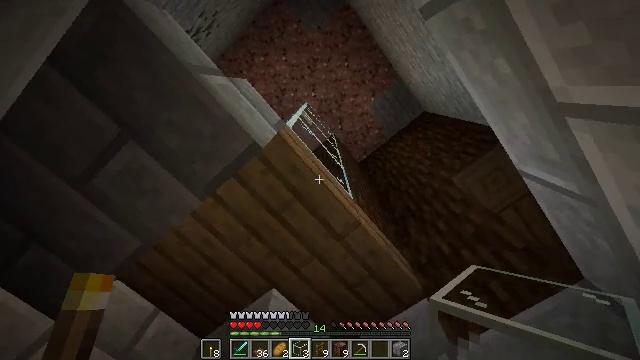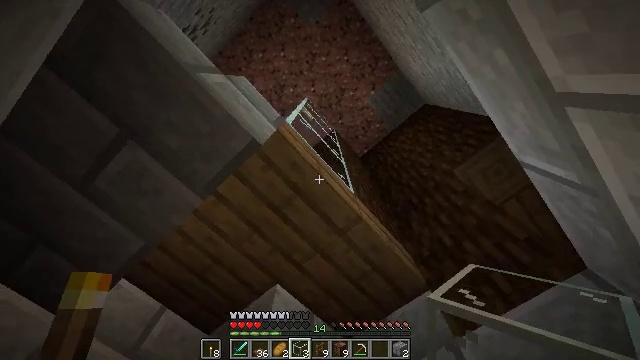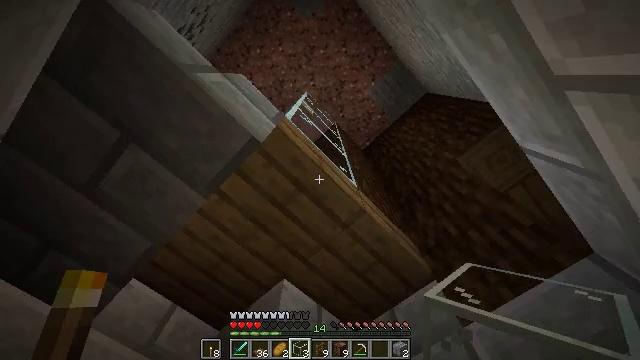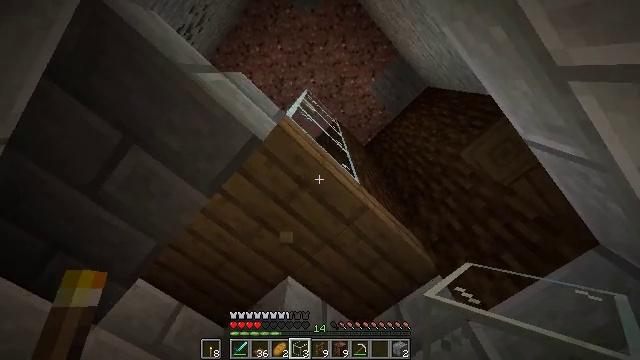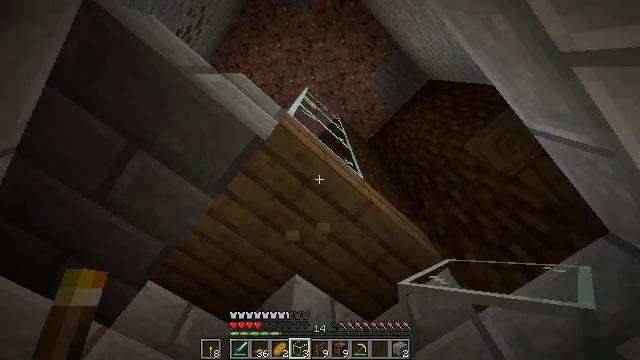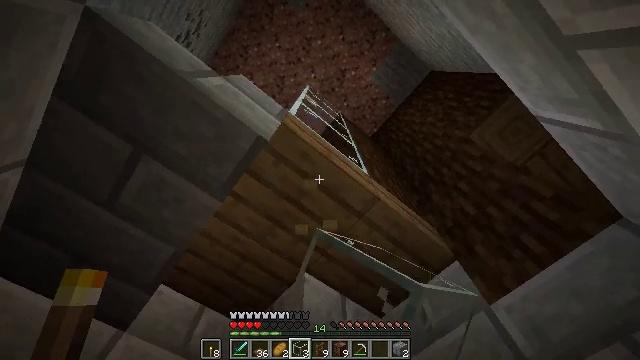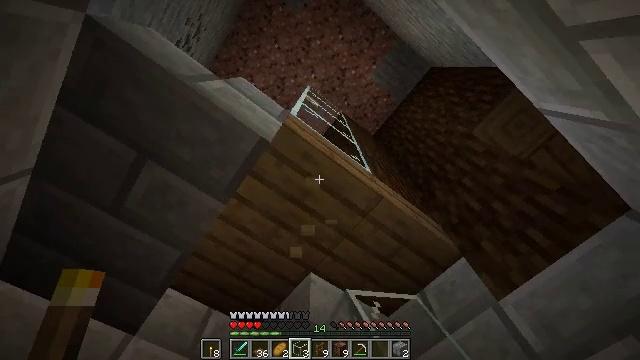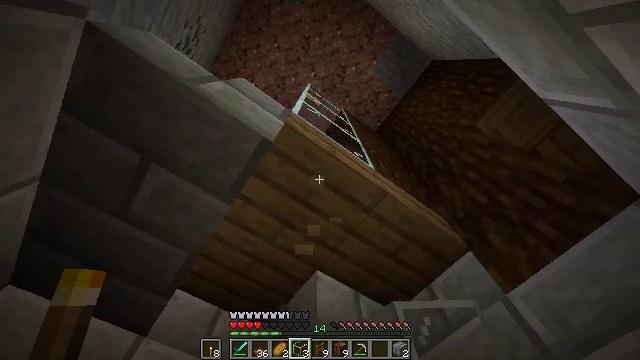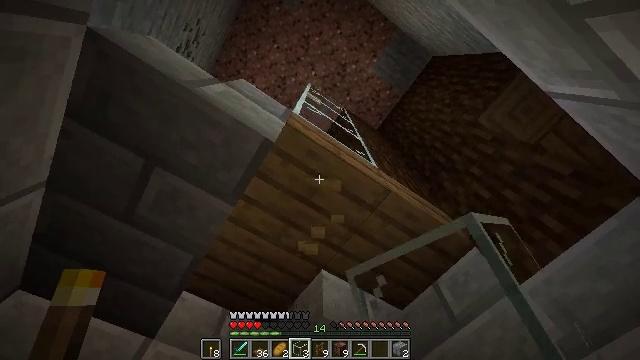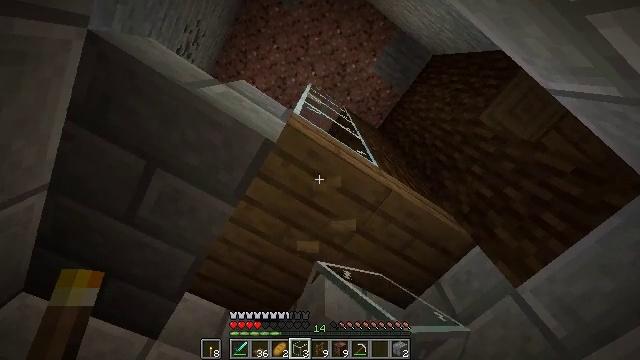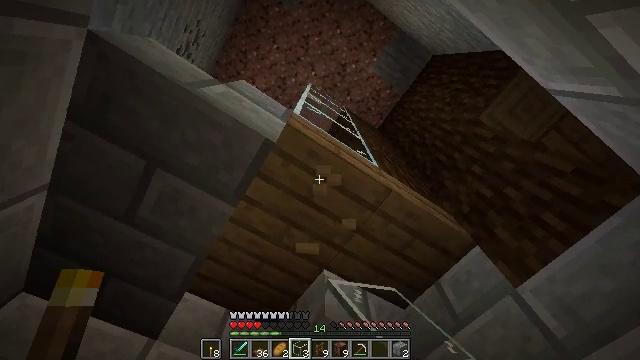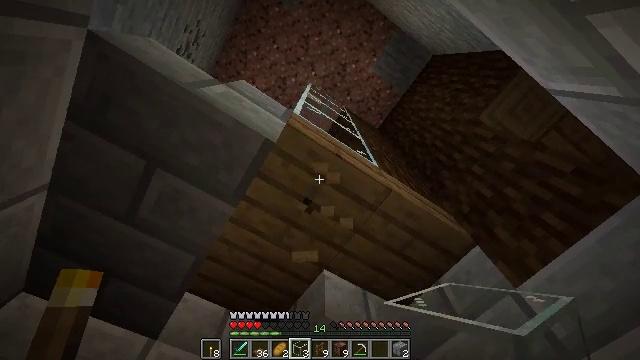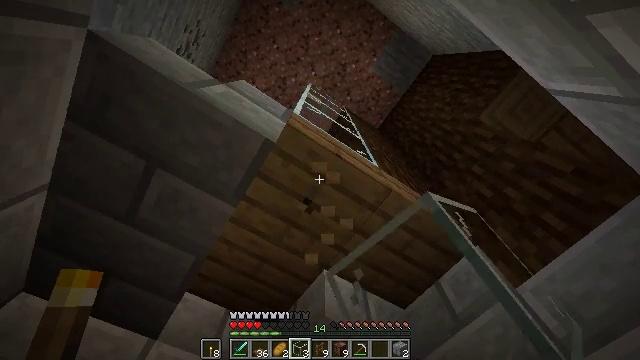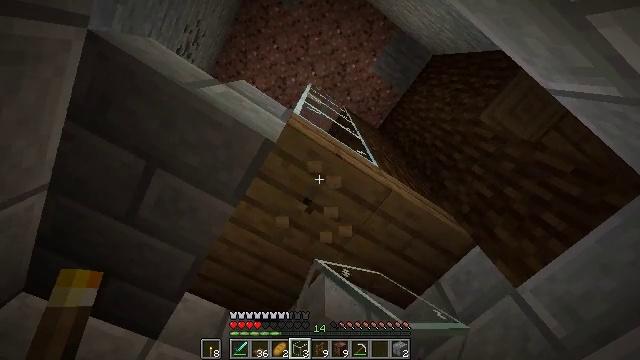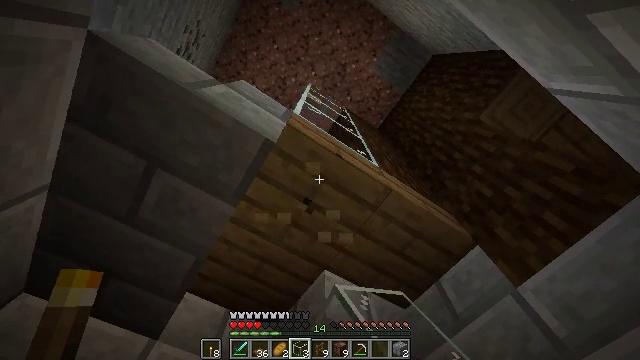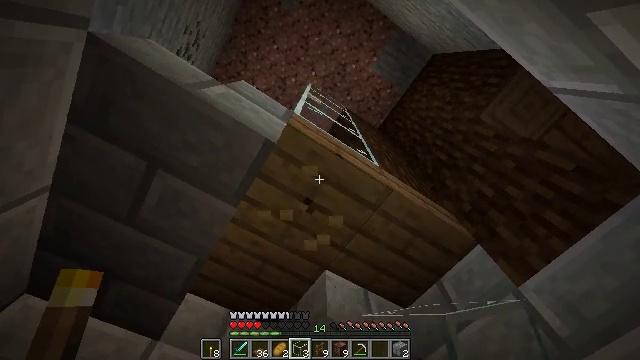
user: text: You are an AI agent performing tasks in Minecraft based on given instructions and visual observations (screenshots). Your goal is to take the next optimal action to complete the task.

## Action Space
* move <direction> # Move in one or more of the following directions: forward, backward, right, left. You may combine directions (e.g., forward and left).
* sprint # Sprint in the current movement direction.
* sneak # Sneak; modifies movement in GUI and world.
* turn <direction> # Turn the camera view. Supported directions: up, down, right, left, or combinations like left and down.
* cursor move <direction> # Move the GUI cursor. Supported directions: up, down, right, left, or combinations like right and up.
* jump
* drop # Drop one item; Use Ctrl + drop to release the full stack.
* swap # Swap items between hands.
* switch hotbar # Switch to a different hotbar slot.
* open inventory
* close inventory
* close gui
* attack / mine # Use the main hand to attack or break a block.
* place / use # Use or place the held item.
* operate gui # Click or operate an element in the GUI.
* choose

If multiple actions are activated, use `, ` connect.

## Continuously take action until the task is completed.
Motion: motion action
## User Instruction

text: Attack the spruce slab to remove it.
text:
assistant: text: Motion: turn left and down
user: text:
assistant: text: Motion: turn left and down
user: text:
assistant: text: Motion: turn left, attack / mine
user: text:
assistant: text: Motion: turn left, attack / mine
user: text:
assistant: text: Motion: turn left, attack / mine
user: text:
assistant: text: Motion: turn left, attack / mine
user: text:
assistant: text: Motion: turn left, attack / mine
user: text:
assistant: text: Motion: turn left, attack / mine
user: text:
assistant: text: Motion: attack / mine
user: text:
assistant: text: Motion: attack / mine
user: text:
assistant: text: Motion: attack / mine
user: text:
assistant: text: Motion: attack / mine
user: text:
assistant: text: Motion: attack / mine
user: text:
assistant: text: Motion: attack / mine
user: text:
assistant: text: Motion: attack / mine
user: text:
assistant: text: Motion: attack / mine
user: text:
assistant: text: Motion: attack / mine
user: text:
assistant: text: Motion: attack / mine
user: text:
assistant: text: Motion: attack / mine
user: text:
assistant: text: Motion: attack / mine
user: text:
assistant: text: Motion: turn left, attack / mine
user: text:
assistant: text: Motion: attack / mine
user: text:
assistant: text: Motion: attack / mine
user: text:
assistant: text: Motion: attack / mine
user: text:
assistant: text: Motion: attack / mine
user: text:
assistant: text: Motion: attack / mine
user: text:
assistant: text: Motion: attack / mine
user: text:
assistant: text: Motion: attack / mine
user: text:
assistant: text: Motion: attack / mine
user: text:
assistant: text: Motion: attack / mine